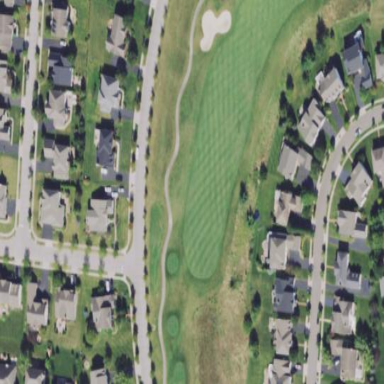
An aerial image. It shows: Golf fairway surrounded by grass.